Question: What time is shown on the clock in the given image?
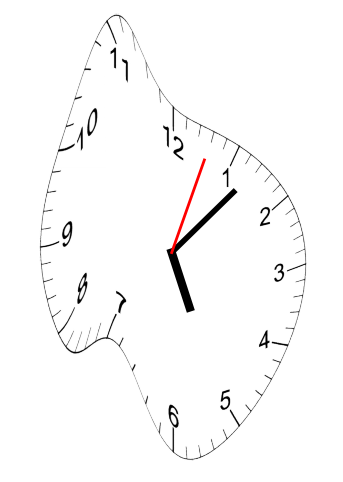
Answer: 05:07:03